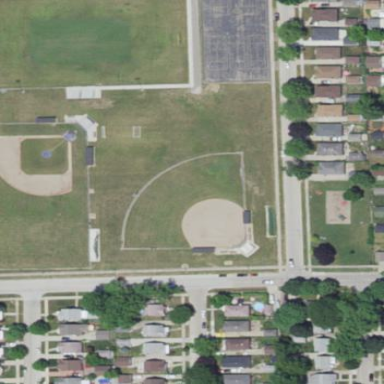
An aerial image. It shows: Softball pitch for leisure land activities.